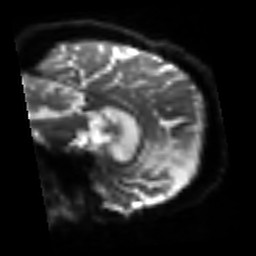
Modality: sbref
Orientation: sagittal
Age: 75
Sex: female
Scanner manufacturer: siemens
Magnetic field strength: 3 T
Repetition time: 3.2 s
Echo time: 0.081 s